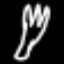
Label: fork